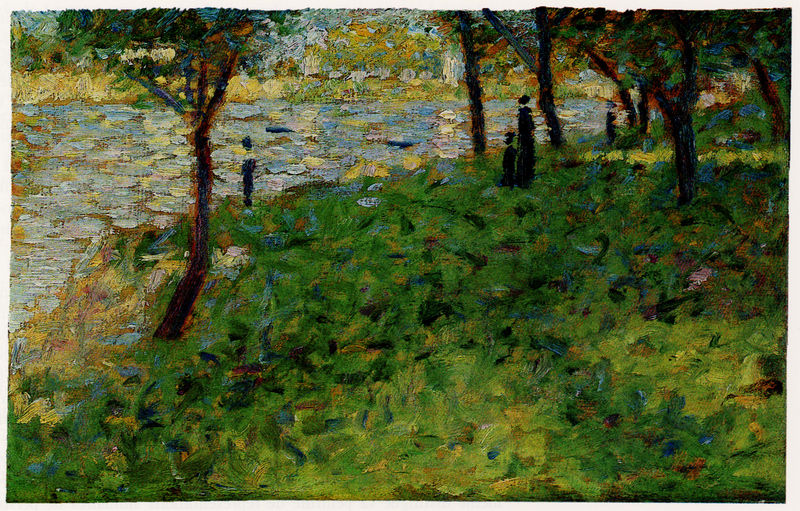
Titel: Paysage et Personnages
Künstler: Georges Pierre Seurat
Standort: London
Institution: National Gallery
Schlagwörter: baum, blau, blätter, gemälde, gruppe, hand, himmel, laub, schatten, wasser, weiß, wolken, baumstämme, bäume, fluss, gelb, grün, impressionismus, landschaft, menschen, ocker, sand, see, ufer, äste, blumen, braun, damen, fenster, frau, hell, kleider, licht, orange, schwarz, dach, gebäude, gras, haus, park, rasen, rot, tiere, wiese, beige, malerei, kleidung, kragen, mensch, steine, öl, baumstamm, häuser, natur, schilf, spiegelung, stamm, zweige, gebüsch, gewässer, pastos, kind, mutter, pflanzen, schön, boot, boote, kinder, aussicht, sommer, umrisse, pointilismus, abhang, getreide, farben, fels, hang, farbe, hellgrün, lila, herbst, spazieren, stämme, duktus, baumkrone, baumkronen, frühling, silouetten, eindruck, punkte, spaziergang, gehweg, freiheit, rinde, seerosen, pinselstriche, frei, seurat, spiegelungen, spaziergänger, brauns, unruhig, kronen, grande jatte, pointillismus, friede, leite, pointilissmus, spazieren gehen, bisschen orange